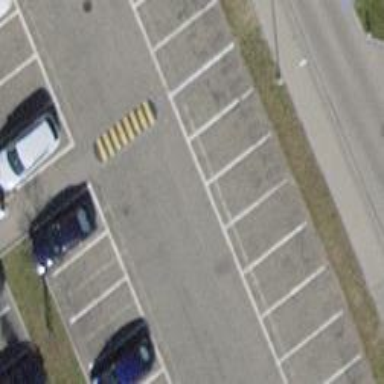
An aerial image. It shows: Bump for traffic calming.